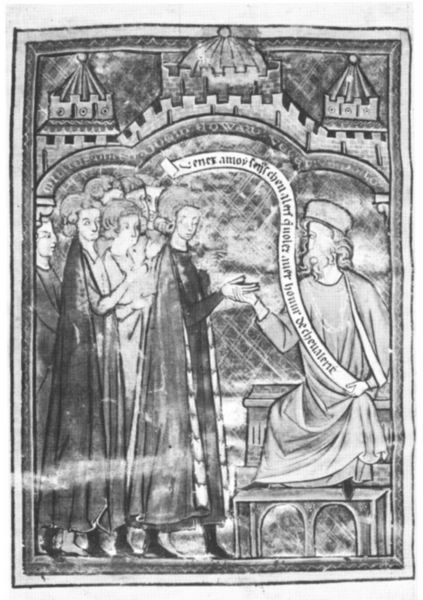
Titel: Vegetius, De Re Militari in French and Latin
Institution: Cambridge, Fitzwilliam Museum
Schlagwörter: gruppe, weiß, menschen, stadt, männer, schwarz, szene, zeichnung, schloss, alt, bart, rahmen, hände, gewand, gewänder, krone, schrift, mauer, kuppel, könig, thron, zinnen, bögen, buch, burg, türme, schwarzweiß, text, volk, buchdruck, stadtmauer, schriftrolle, gesandte, nachricht, schriftband, buchmalerei, shloss, :))